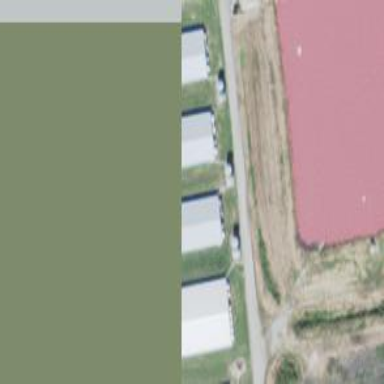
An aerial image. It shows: Silo.